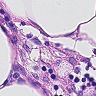
Metastatic tissue present: no